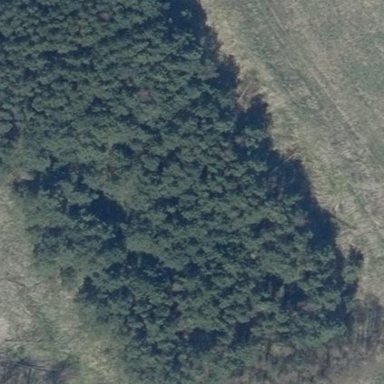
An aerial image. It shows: Forest area.